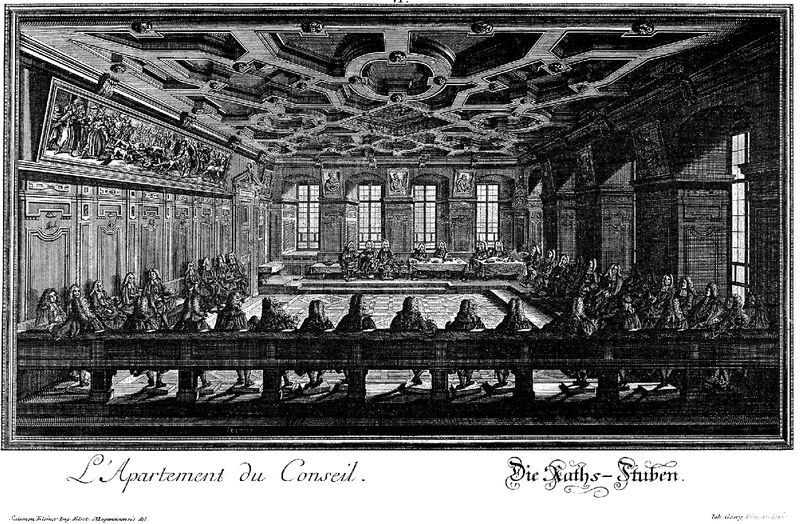
Titel: Rathaus in Augsburg
Künstler: Elias Holl
Standort: Augsburg, Maximilianstraße (EU - D - B)
Schlagwörter: dunkel, gemälde, weiß, menschen, sitzen, fenster, holz, männer, raum, schwarz, tür, zeichnung, gebäude, haus, versammlung, gericht, wand, rahmen, bild, interieur, decke, schrift, düster, wartesaal, graphik, saal, französisch, architecture, church, court, gathering, men, ornate, people, robes, steps, white, window, tafel, bench, black, dark, france, gray, grey, group, hair, meeting, painting, room, seated, sitting, table, wall, windows, print, floor, stufen, druck, radierung, stich, schwarzweiß, text, treffen, bänke, wood, building, german, germany, roof, kassettendecke, light, drawing, black and white, frame, sketch, french, sculpture, history, ink, square, walls, ceiling, art, sitzung, engraving, rat, shading, shadows, fresco, paitning, space, relief, rich, austere, mural, ratsherren, europe, conseil, bleak, serious, tables, wigs, benches, dreary, sw, du, apartment, government, peole, panels, assembly, winds, pencil drawing, judge, apartement du conseil, courtroom, judges, parament, raths-stuben, saalfranzosisch, council, bürgerversammlung, apartement, l'apartement, counsel, internal, apartment council, l'apartment, judiciary, raths, stuben, consul, l'apartement du conseil, paliament, ratsstube, raths-stube, legislation